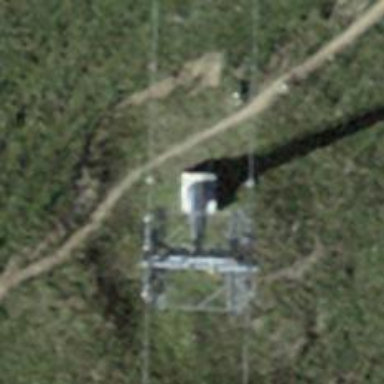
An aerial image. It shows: Pylon for aerialway.